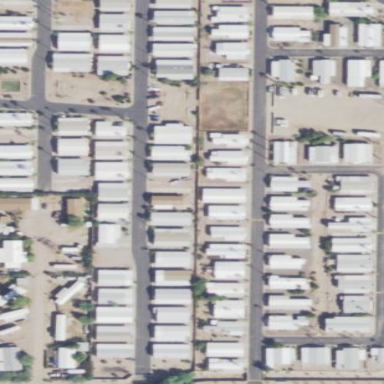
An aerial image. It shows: Residential area known as trailer park.